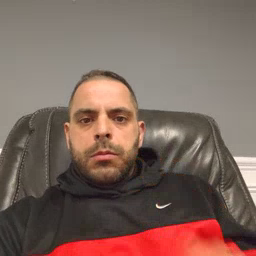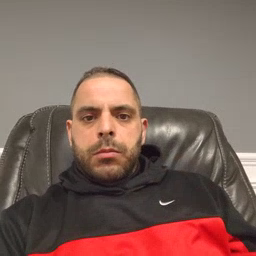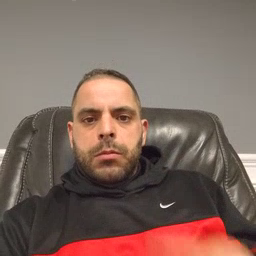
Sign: milk